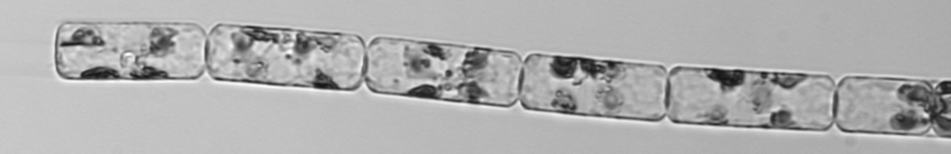
Label: Guinardia_delicatula